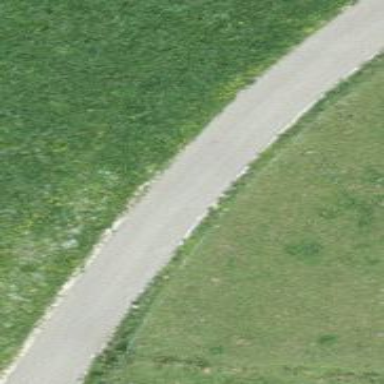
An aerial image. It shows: Well-maintained track road of grade 1.